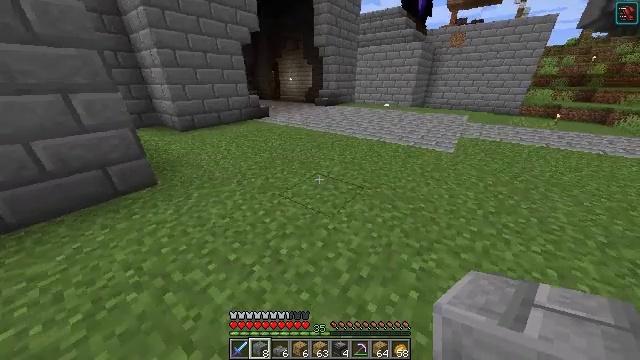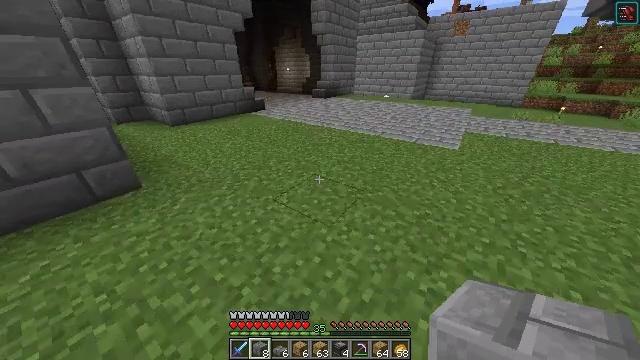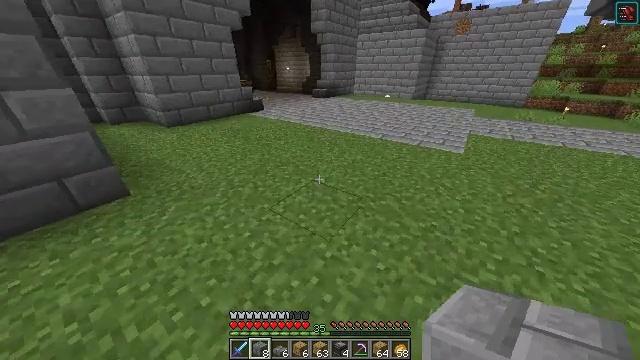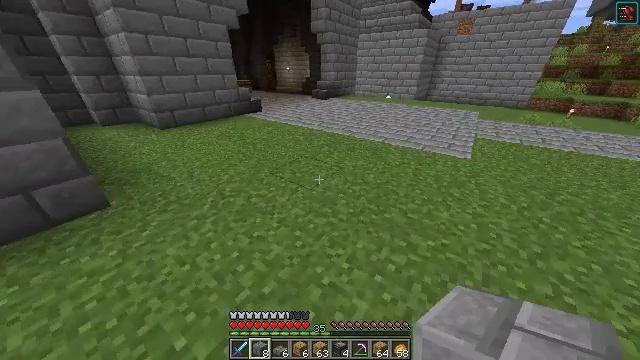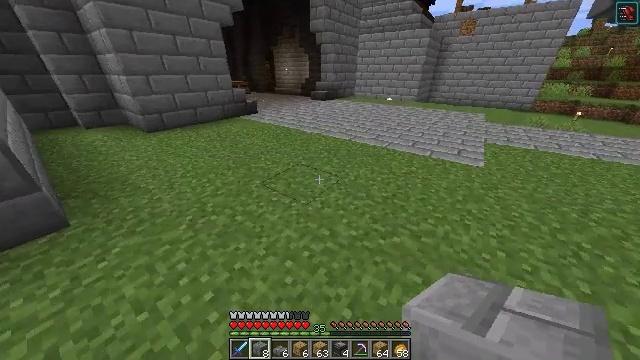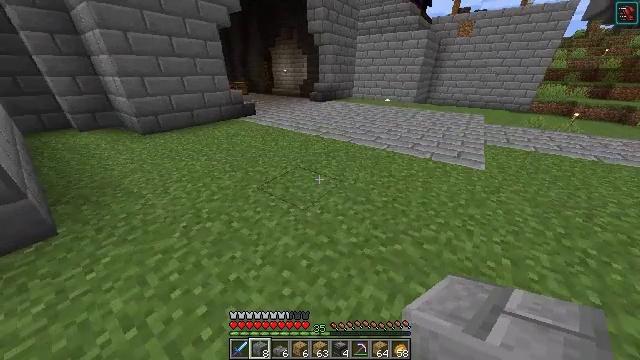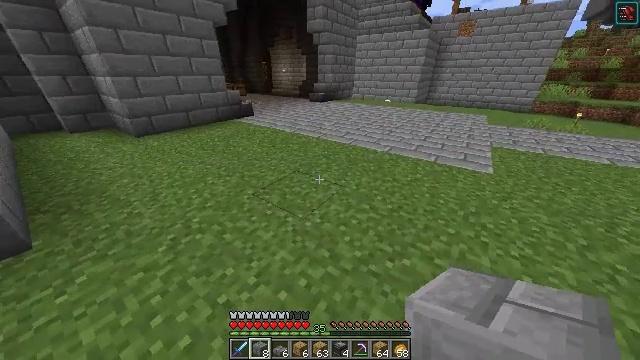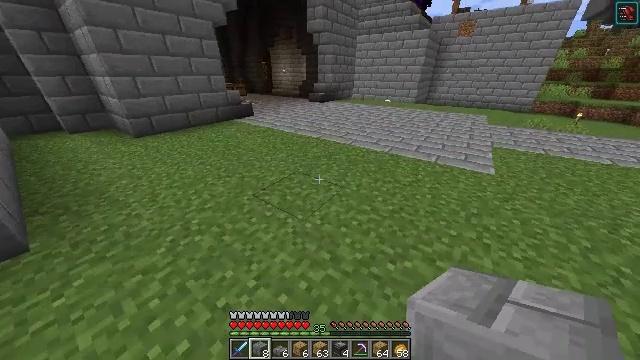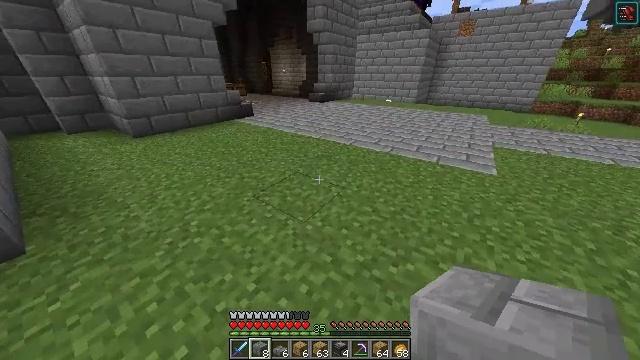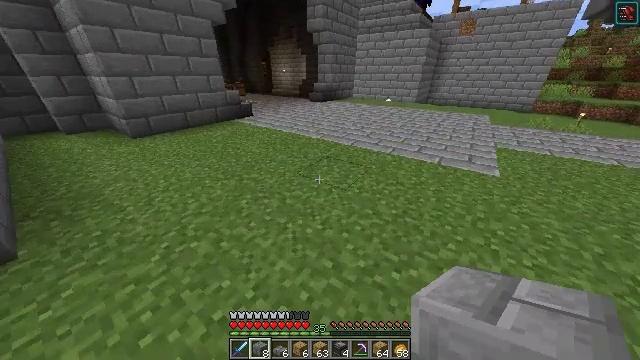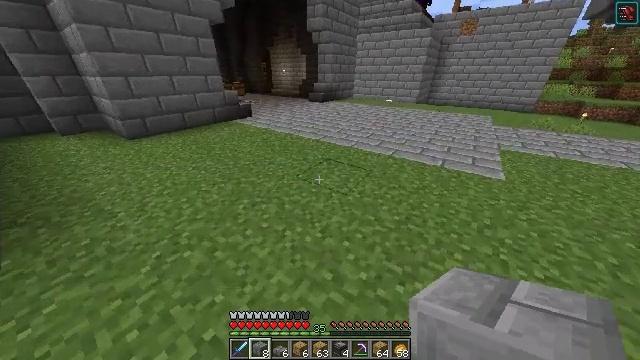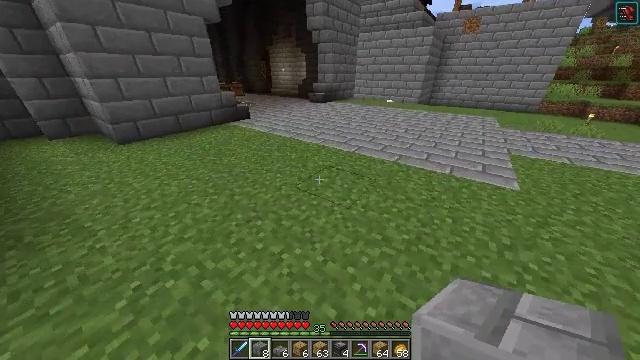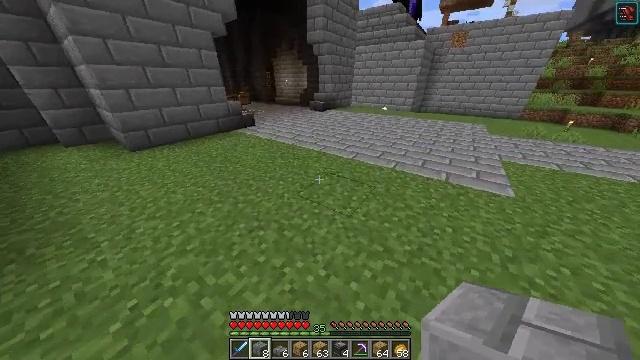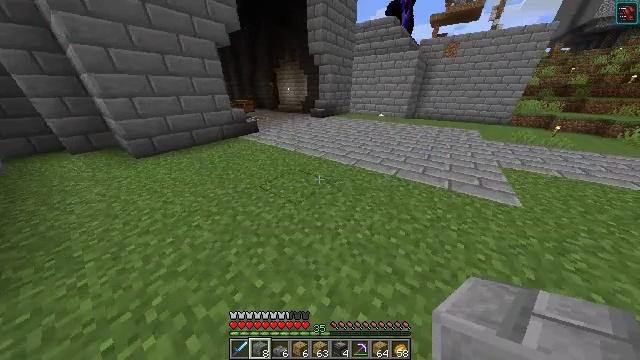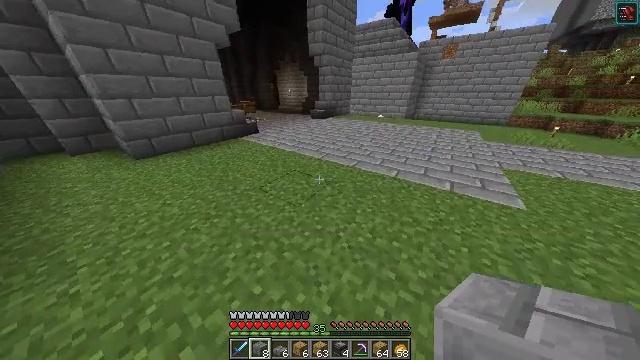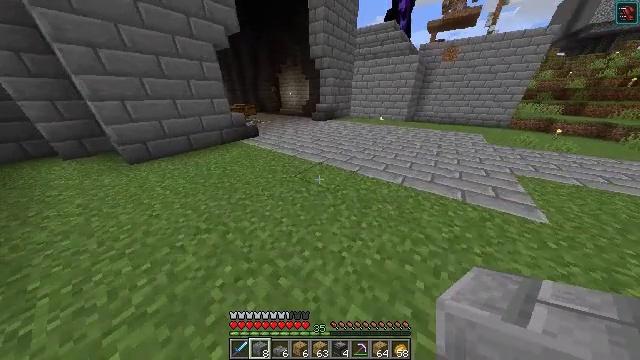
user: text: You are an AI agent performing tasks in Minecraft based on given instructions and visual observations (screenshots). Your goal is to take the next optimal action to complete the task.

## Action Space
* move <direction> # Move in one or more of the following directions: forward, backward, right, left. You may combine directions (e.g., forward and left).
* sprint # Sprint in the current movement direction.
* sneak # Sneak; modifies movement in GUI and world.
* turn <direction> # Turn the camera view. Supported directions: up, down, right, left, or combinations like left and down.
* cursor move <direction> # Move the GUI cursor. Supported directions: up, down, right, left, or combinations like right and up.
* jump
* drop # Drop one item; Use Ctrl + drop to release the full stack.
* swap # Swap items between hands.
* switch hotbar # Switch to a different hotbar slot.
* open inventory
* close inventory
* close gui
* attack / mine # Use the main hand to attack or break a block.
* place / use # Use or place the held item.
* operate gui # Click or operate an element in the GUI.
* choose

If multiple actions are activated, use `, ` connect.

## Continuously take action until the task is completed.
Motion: motion action
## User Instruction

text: Collect the stone bricks by mining.
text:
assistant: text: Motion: move forward, turn down
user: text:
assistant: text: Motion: move forward
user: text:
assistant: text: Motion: move forward
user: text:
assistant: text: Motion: move forward
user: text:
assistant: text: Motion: no_op
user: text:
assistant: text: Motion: no_op
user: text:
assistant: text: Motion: no_op
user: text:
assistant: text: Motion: no_op
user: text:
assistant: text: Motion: move forward
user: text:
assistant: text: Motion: no_op
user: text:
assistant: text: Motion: move forward
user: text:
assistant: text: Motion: move forward
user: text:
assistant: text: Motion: move forward
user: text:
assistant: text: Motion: move forward
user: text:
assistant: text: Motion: move forward
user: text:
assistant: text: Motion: move forward
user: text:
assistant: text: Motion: move forward, turn left
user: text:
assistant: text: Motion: move forward, turn left
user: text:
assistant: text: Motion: move forward, turn left
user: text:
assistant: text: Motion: move forward
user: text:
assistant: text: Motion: move forward
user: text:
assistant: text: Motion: move forward
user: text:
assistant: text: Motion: move forward, jump
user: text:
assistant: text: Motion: move forward, jump
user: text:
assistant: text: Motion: move forward, jump
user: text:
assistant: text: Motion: move forward, jump
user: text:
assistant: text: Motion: move forward, jump
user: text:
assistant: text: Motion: move forward, jump
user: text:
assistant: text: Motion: move forward, jump
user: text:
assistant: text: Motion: move forward, turn left, jump